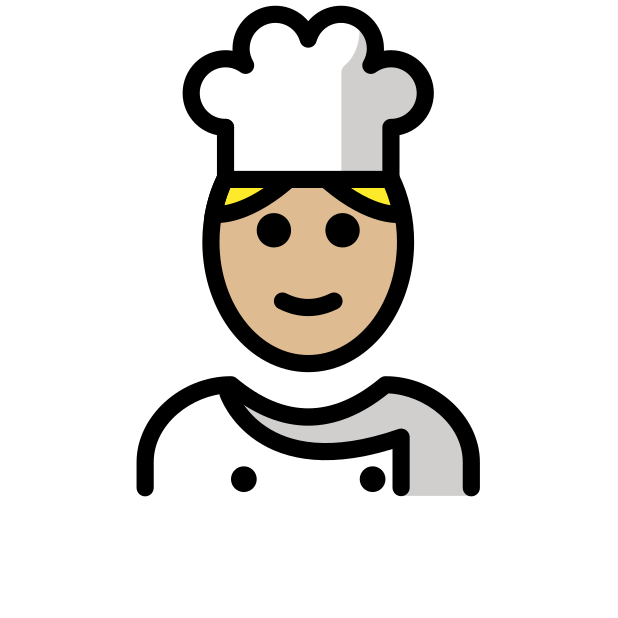
cook: medium-light skin tone